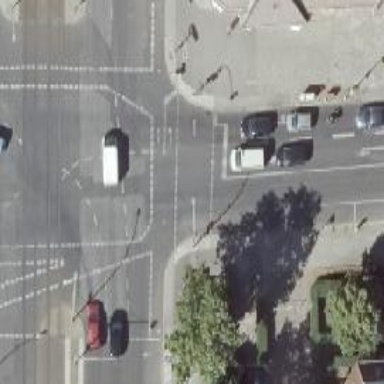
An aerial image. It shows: Road crossing with traffic signals.